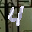
Label: 4